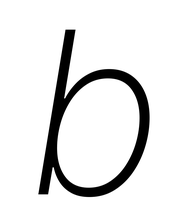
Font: Inter-Italic_ExtraLight_Italic